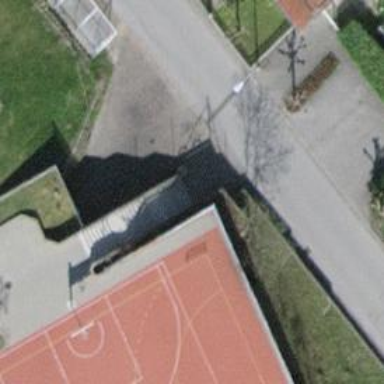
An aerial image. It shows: Set of steps on the road.